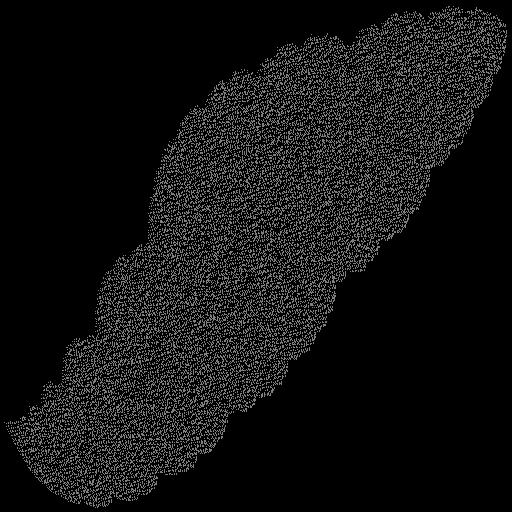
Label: shieldfern